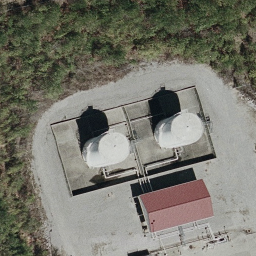
Label: storage tanks